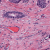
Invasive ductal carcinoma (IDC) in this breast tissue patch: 0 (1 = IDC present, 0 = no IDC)